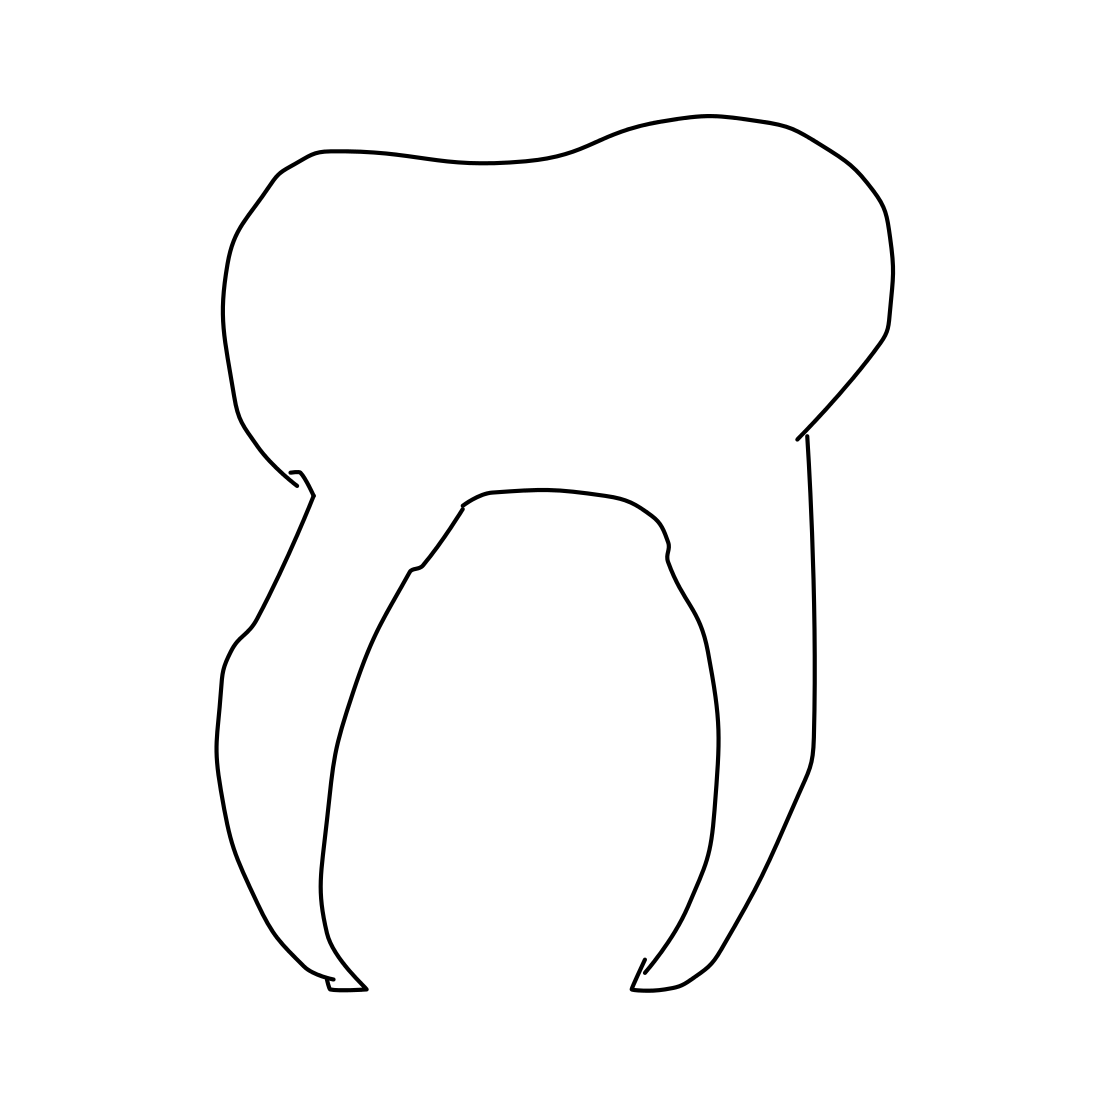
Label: tooth